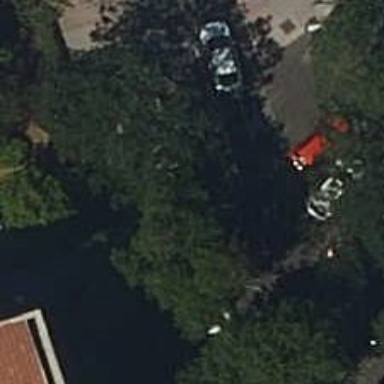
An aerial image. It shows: Taxi stand.